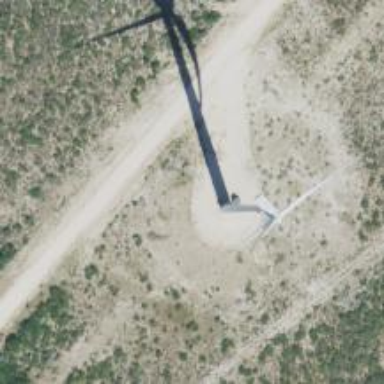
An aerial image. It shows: Wind generator powered by horizontal-axis wind turbine.